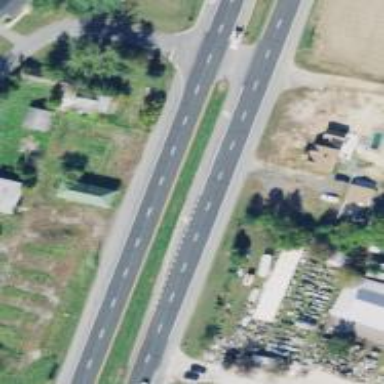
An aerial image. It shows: Asphalt road designated as trunk highway.